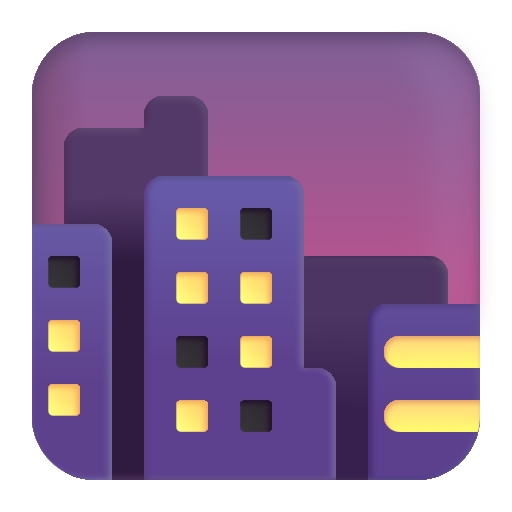
cityscape at dusk color